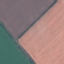
Land use / land cover: AnnualCrop